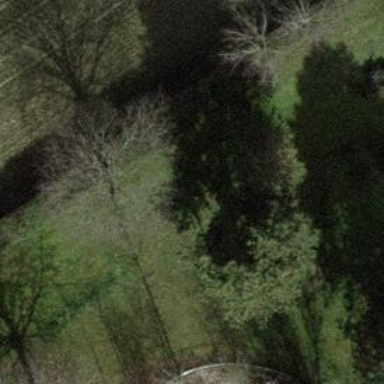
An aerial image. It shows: Evergreen needle-leaved tree.